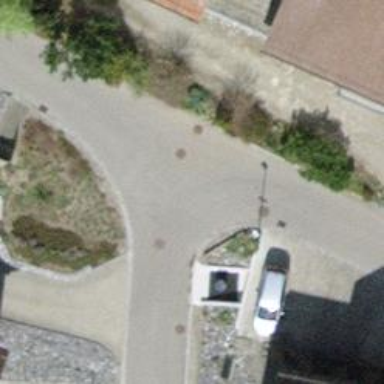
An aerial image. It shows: Residential road with asphalt surface and no sidewalks.